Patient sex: M
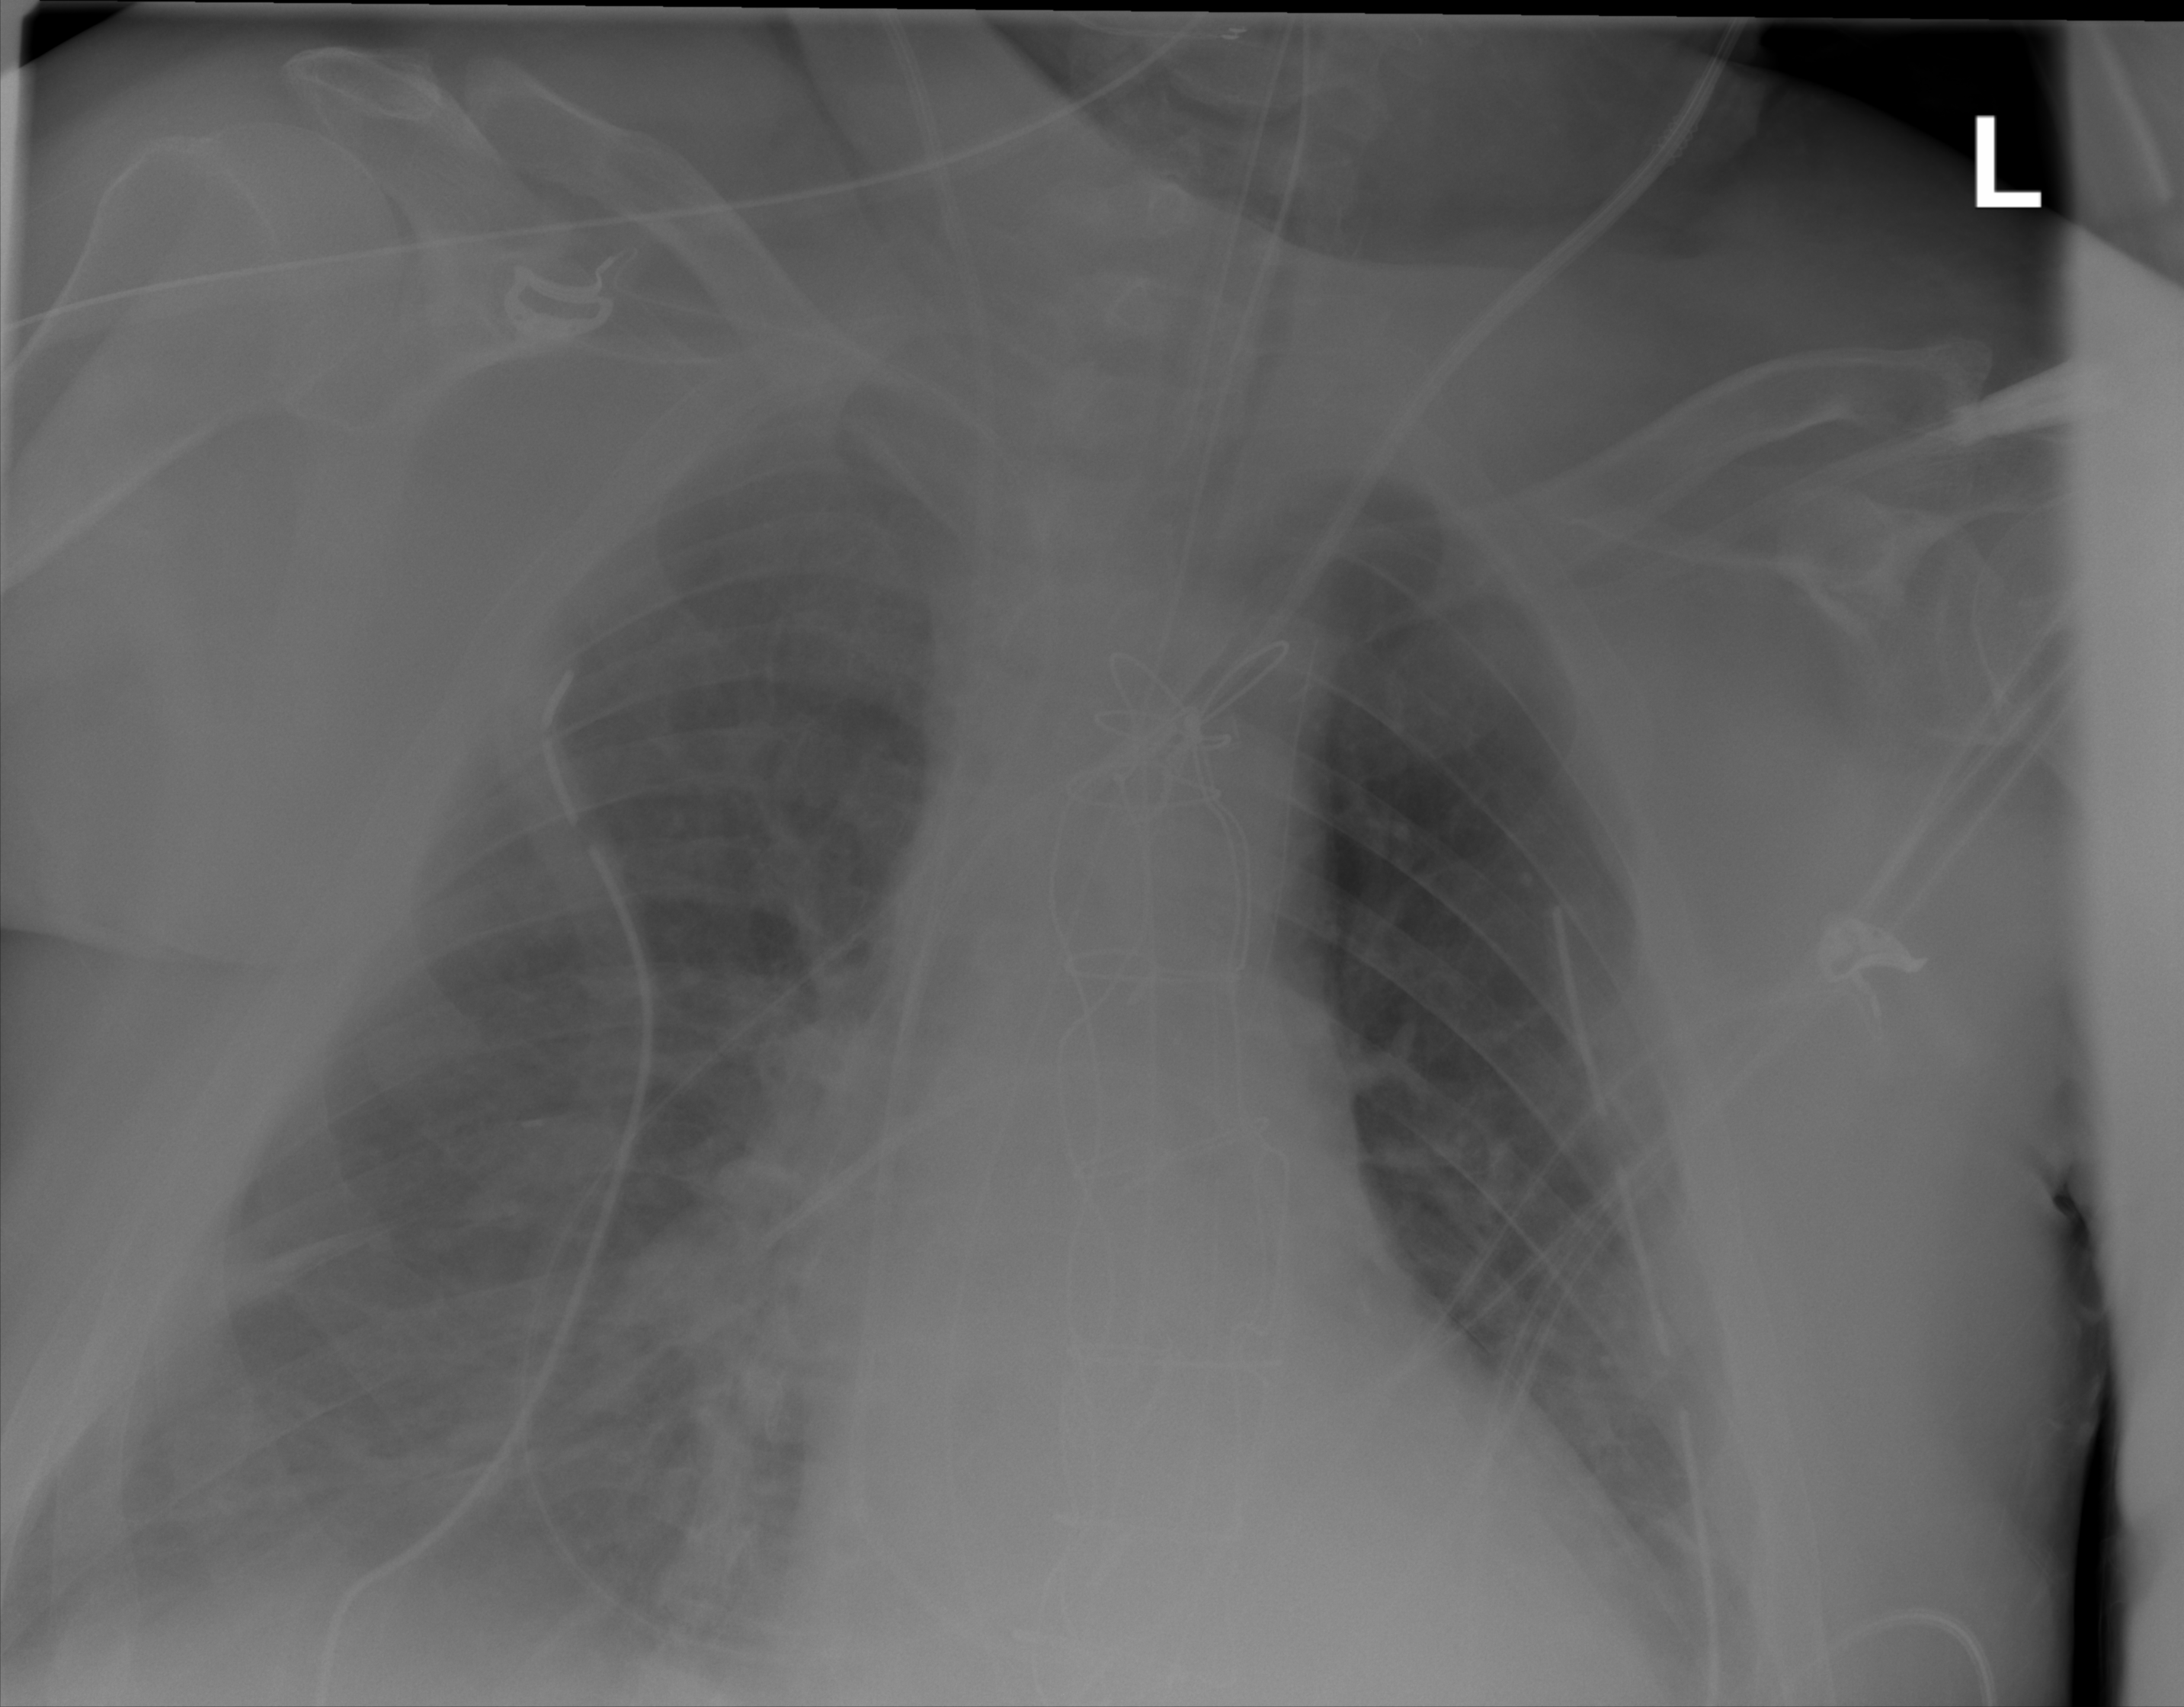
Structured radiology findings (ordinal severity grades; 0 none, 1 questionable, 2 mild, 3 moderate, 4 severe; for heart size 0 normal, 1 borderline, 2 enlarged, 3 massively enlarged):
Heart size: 2
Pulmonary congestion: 2
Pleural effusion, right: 3
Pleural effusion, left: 2
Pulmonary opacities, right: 2
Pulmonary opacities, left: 0
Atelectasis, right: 2
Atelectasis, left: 2